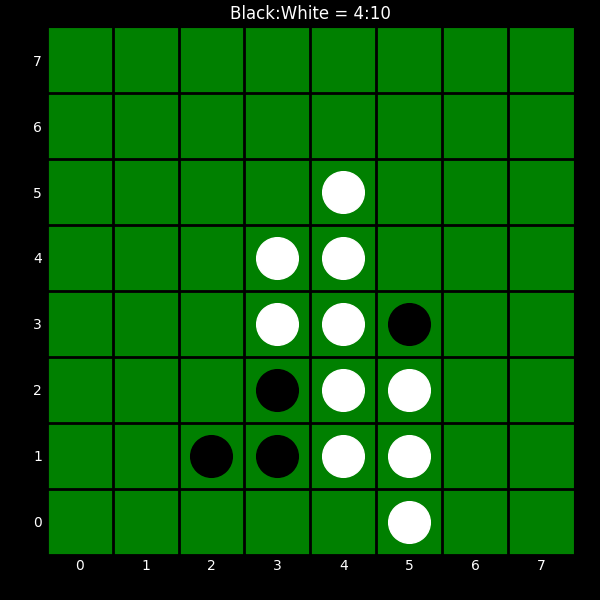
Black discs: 4
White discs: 10